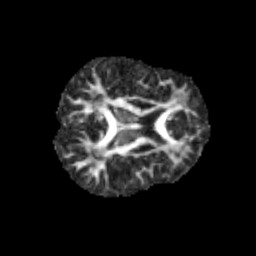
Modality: FA
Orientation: axial
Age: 10
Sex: female
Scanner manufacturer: siemens
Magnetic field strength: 3 T
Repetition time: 3.8 s
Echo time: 0.07 s